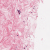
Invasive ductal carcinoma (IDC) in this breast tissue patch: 0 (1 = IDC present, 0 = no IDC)